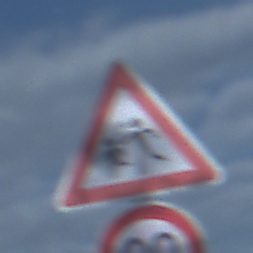
Verkehrszeichen: KinderRechts
Zusatzzeichen unten: Geschwindigkeit90
Umgebung: Outdoor, Nature
Tageszeit: Night
Wetter: PartlyCloudy
Licht: Natural
Jahreszeit: NotSpecified
Kontrast: HighContrast